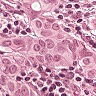
Metastatic tissue present: yes